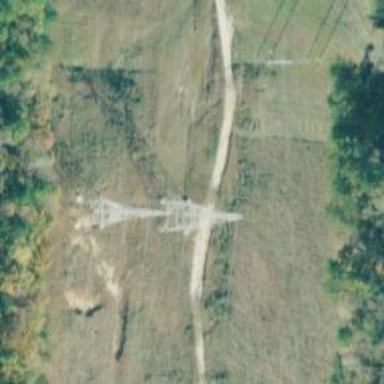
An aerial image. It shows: Lattice structure tower used for power transmission.